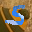
Label: 5